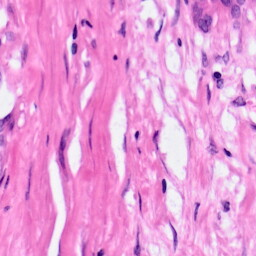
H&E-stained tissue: Pancreatic